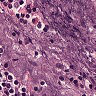
Metastatic tissue present: no